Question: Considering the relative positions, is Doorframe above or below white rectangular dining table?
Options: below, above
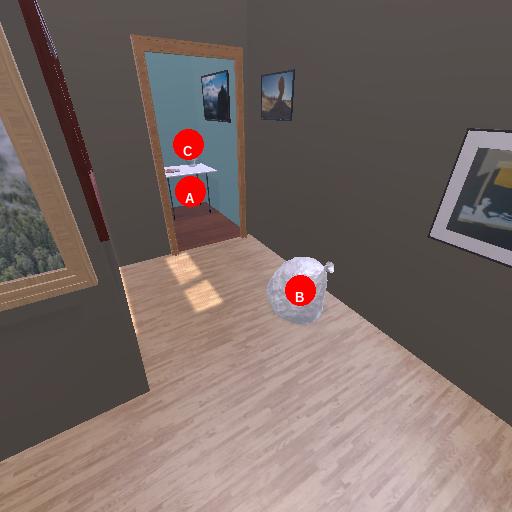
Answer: below